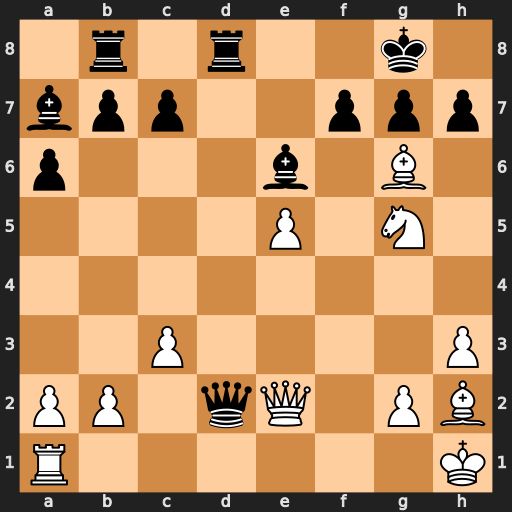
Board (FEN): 1r1r2k1/bpp2ppp/p3b1B1/4P1N1/8/2P4P/PP1qQ1PB/R6K
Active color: w
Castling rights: -
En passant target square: -
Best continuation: Bxh7+ Kh8 Qh5 Qxg5 Qxg5